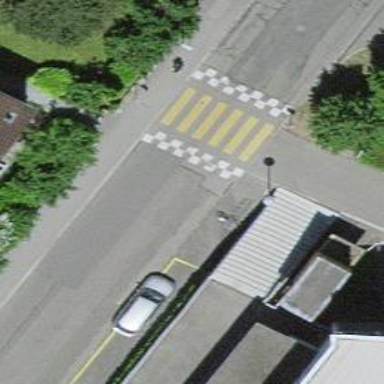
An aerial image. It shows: Uncontrolled crossing with traffic calming table.